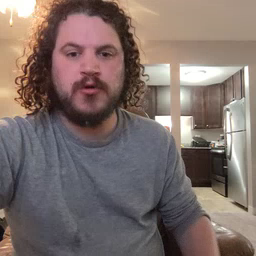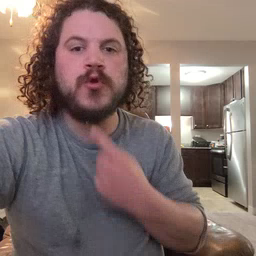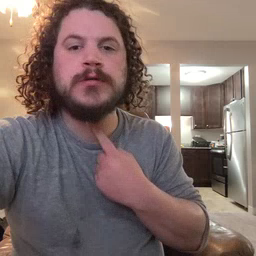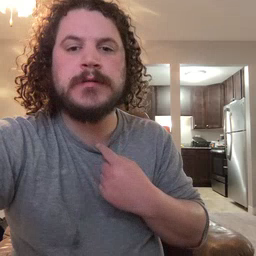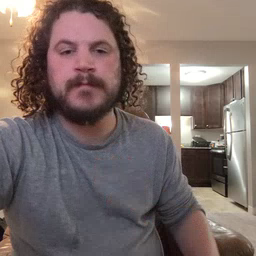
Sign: thirsty